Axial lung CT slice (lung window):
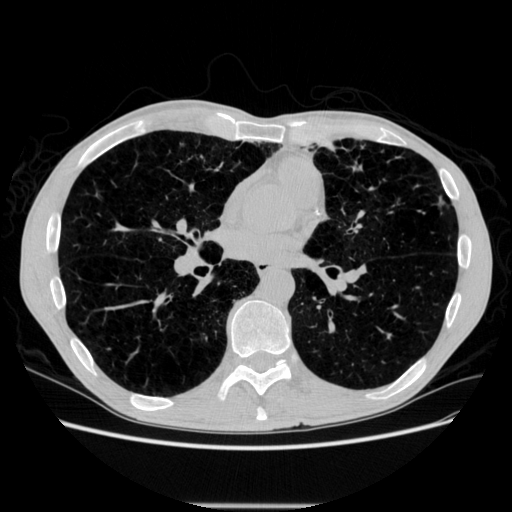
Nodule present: no